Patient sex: M
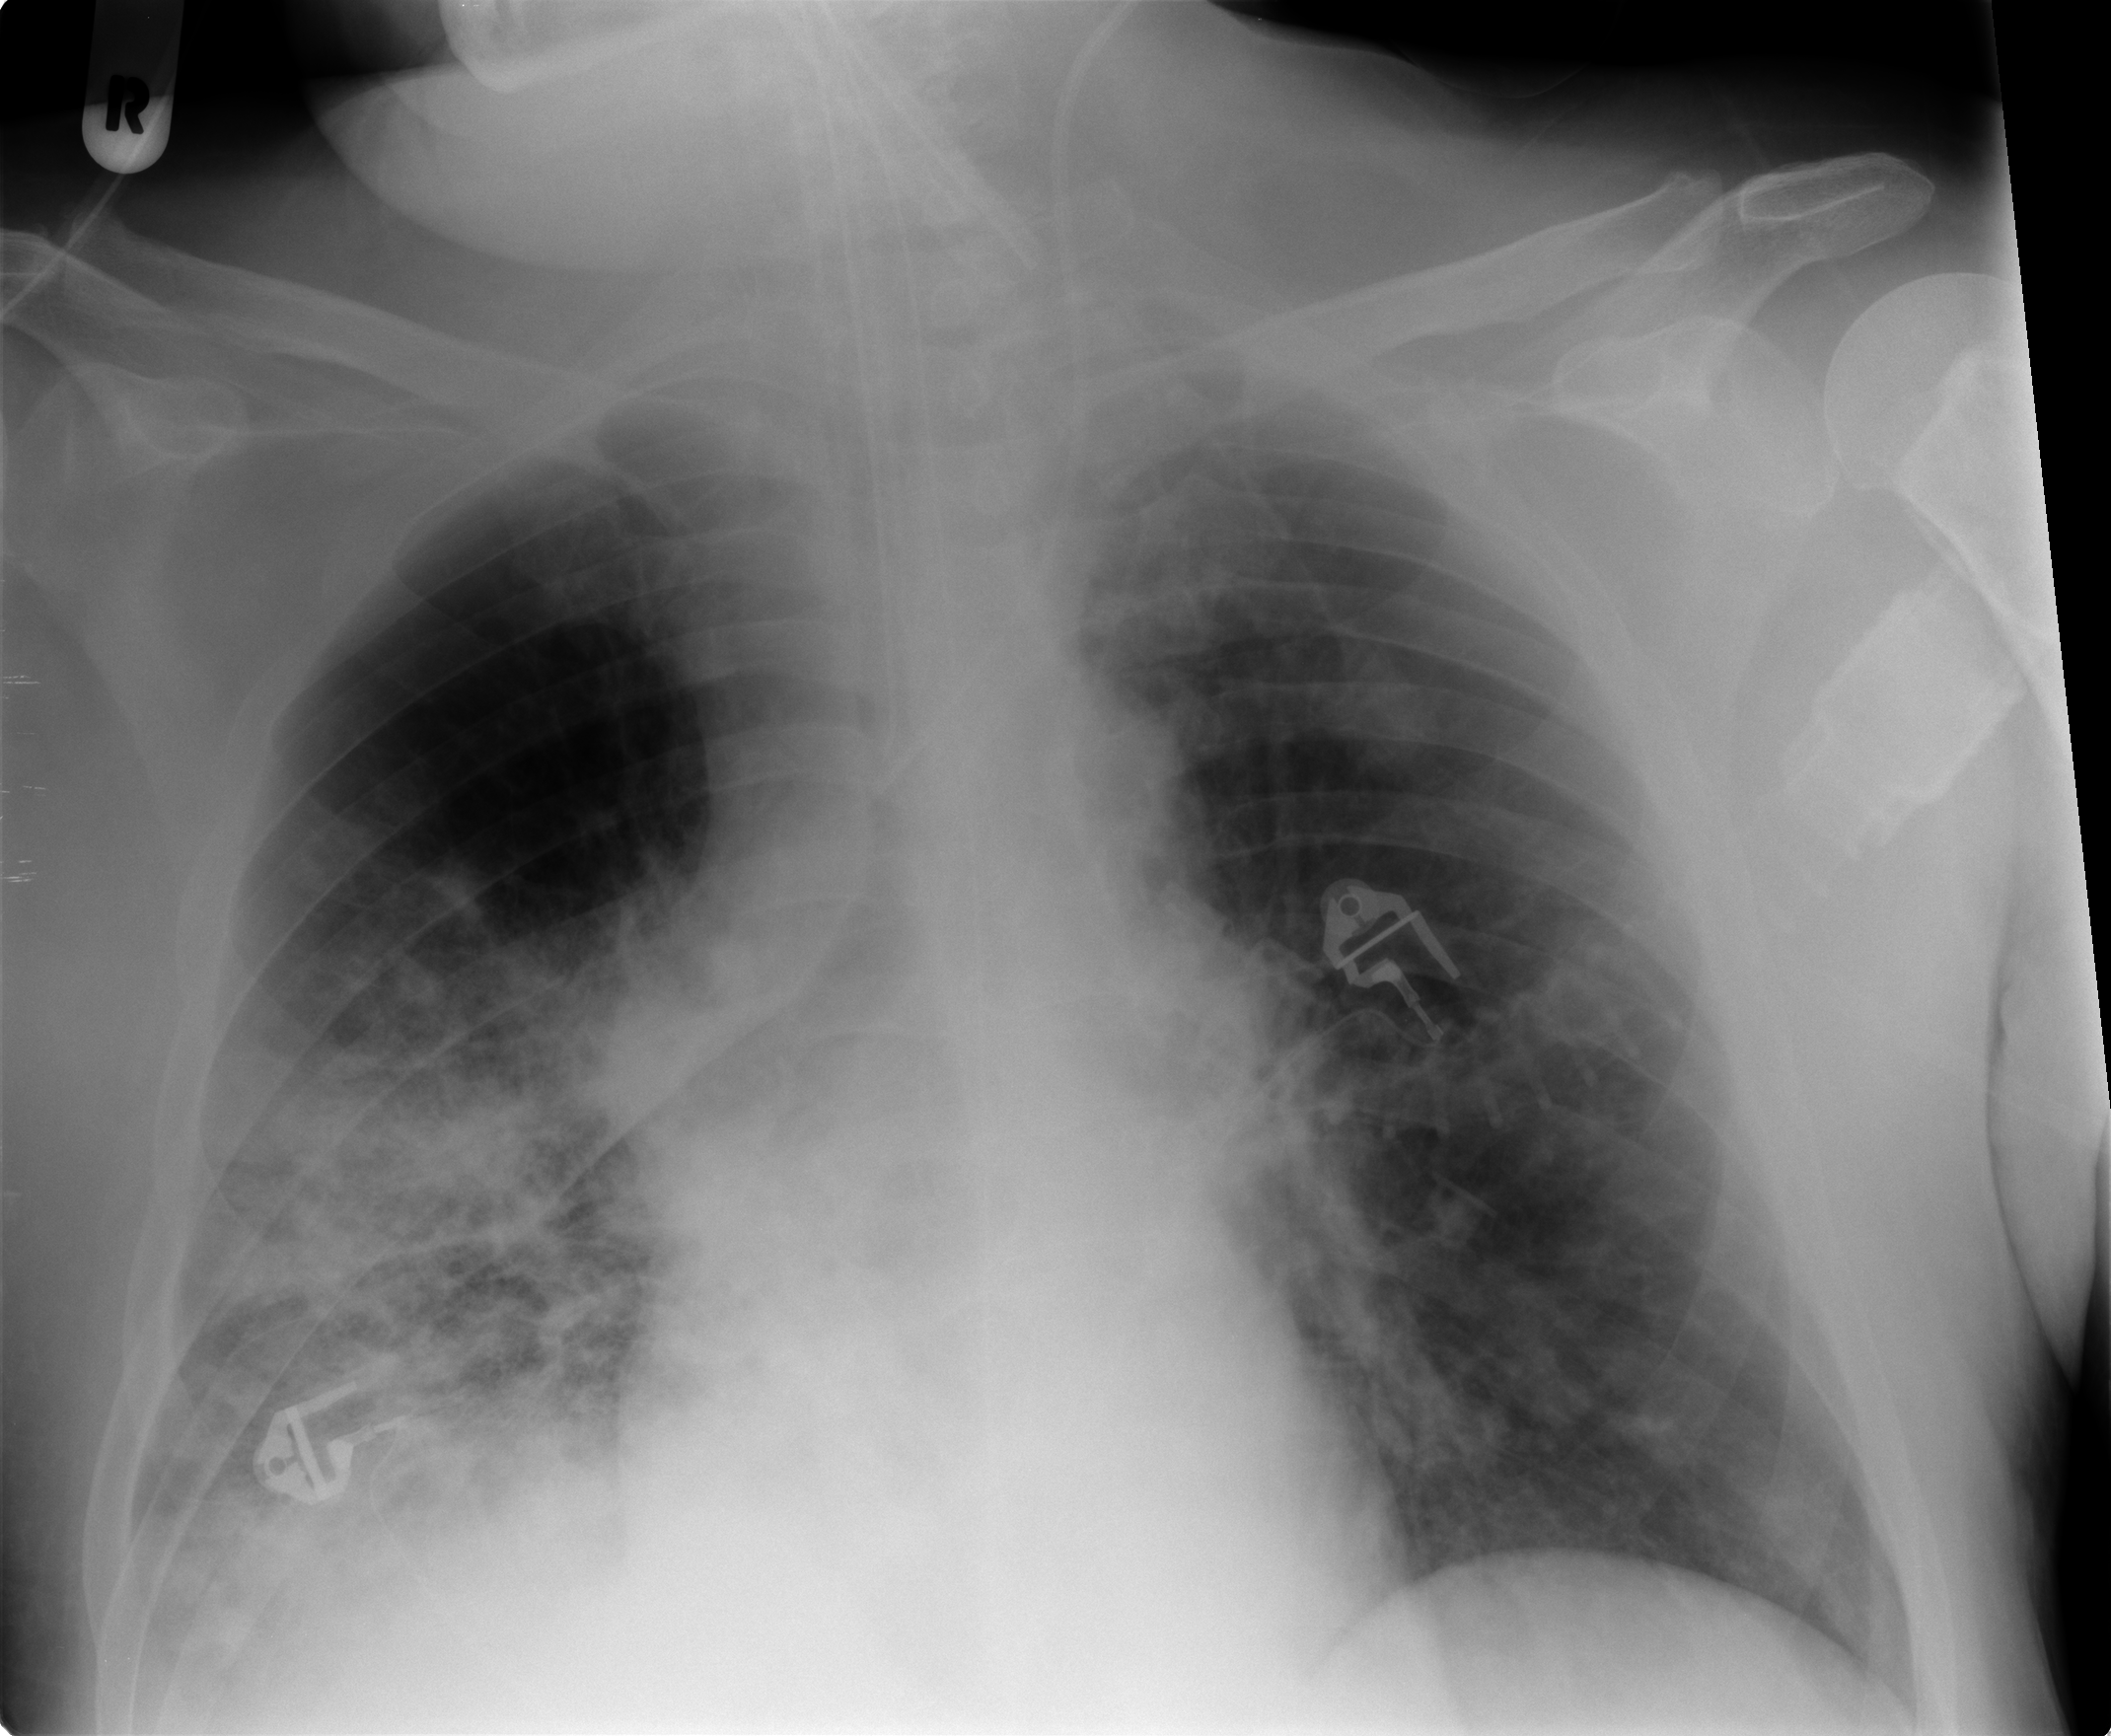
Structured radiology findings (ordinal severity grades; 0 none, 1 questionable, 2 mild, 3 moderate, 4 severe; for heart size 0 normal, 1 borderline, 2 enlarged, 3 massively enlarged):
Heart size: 0
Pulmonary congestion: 0
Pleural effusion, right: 1
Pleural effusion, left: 0
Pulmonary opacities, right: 3
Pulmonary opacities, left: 0
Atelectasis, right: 2
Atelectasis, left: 2